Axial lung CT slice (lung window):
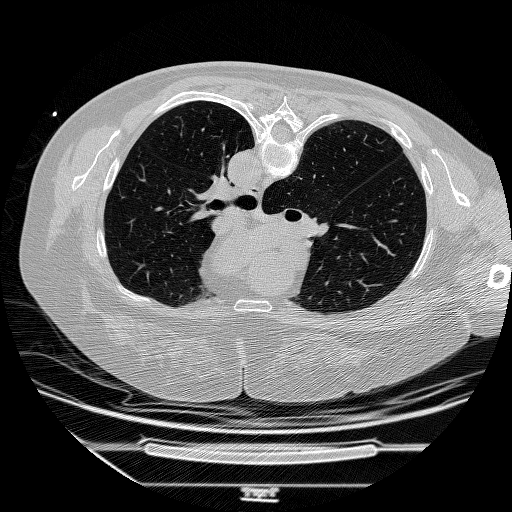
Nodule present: no